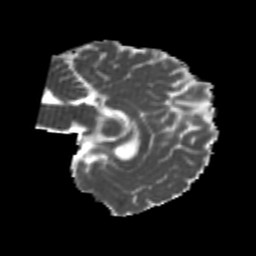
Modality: MD
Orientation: sagittal
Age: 20
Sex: female
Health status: healthy
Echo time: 0.074 s